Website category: book
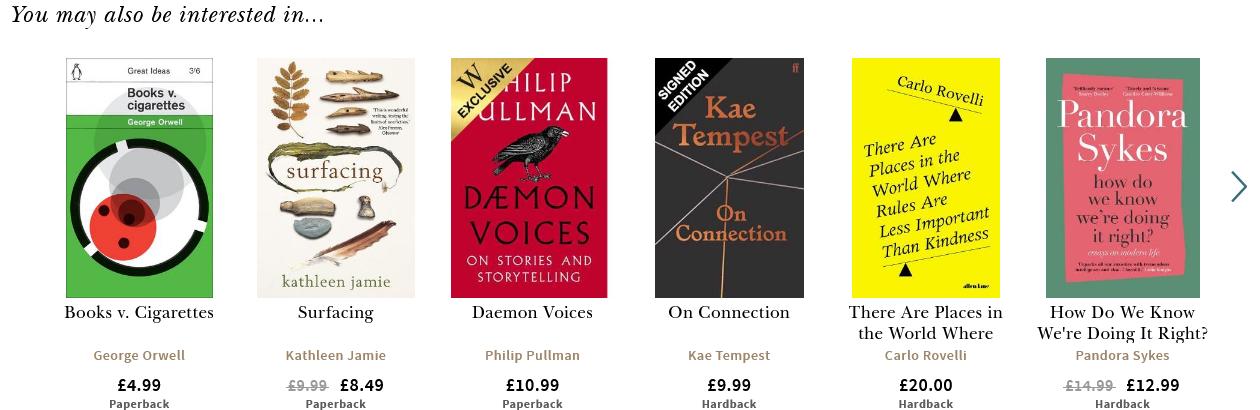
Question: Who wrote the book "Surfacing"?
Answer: Kathleen Jamie

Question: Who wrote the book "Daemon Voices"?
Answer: Philip Pullman

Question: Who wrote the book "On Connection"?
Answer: Kae Tempest

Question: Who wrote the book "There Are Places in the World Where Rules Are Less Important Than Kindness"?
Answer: Carlo Rovelli

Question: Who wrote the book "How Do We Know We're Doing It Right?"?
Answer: Pandora Sykes

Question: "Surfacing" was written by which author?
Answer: Kathleen Jamie

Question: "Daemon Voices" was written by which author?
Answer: Philip Pullman

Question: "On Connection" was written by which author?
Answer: Kae Tempest

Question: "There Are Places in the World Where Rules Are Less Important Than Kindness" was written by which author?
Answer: Carlo Rovelli

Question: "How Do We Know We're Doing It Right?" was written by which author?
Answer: Pandora Sykes

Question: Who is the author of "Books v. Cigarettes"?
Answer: George Orwell

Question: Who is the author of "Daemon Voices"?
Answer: Philip Pullman

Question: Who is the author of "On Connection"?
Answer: Kae Tempest

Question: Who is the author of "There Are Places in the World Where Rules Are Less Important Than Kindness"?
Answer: Carlo Rovelli

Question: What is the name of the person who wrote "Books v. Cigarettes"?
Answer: George Orwell

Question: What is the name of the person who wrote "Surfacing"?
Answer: Kathleen Jamie

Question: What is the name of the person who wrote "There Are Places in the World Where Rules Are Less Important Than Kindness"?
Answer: Carlo Rovelli

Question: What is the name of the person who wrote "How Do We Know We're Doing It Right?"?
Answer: Pandora Sykes

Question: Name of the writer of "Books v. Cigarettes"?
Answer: George Orwell

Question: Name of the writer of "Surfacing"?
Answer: Kathleen Jamie

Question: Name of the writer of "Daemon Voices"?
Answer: Philip Pullman

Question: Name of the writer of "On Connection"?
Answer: Kae Tempest

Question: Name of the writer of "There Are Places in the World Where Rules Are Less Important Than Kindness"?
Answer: Carlo Rovelli

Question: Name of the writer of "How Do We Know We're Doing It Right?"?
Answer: Pandora Sykes

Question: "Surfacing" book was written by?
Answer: Kathleen Jamie

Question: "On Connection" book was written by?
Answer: Kae Tempest

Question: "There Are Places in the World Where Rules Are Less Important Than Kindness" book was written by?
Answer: Carlo Rovelli

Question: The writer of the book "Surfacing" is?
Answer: Kathleen Jamie

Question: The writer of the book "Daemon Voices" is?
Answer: Philip Pullman

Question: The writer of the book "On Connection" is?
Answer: Kae Tempest

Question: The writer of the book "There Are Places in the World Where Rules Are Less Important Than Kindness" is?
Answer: Carlo Rovelli

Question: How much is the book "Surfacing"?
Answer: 8.49

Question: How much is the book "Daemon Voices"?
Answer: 10.99

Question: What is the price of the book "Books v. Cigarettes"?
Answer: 4.99

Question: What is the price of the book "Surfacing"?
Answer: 8.49

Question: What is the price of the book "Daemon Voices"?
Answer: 10.99

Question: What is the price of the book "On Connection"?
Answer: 9.99

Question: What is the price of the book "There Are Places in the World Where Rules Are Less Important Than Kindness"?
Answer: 20.00

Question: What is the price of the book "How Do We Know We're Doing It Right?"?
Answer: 12.99

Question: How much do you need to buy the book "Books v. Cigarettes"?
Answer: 4.99

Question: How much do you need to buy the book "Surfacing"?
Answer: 8.49

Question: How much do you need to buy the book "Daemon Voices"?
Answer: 10.99

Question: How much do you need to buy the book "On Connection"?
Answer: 9.99

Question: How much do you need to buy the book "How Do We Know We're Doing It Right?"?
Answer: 12.99

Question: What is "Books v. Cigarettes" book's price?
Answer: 4.99

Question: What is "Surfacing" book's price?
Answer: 8.49

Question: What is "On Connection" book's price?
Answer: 9.99

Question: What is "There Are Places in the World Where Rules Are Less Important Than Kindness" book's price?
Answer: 20.00

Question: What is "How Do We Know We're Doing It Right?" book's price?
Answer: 12.99

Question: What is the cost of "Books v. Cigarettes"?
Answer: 4.99

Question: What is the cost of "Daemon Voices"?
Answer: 10.99

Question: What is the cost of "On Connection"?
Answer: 9.99

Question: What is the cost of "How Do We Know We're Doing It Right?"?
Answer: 12.99

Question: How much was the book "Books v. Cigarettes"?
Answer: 4.99

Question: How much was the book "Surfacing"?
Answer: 8.49

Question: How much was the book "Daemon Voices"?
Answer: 10.99

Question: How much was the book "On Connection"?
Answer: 9.99

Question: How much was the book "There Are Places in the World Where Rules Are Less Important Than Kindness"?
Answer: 20.00

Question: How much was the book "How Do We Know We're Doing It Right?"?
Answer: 12.99

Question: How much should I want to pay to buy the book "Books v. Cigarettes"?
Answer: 4.99

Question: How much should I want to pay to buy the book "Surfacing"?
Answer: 8.49

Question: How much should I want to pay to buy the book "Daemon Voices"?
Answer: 10.99

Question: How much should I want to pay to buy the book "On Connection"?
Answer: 9.99

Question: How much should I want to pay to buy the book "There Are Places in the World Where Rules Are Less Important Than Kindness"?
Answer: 20.00